Question: I have this class that im getting the information from the animated gif:
'''
using System;
using System.Drawing;
using System.Drawing.Imaging;
using System.Collections.Generic;
using System.IO;
public class AnimatedGif
{
private List<AnimatedGifFrame> mImages = new List<AnimatedGifFrame>();
public AnimatedGif(string path)
{
Image img = Image.FromFile(path);
int frames = img.GetFrameCount(FrameDimension.Time);
if (frames <= 1) throw new ArgumentException("Image not animated");
byte[] times = img.GetPropertyItem(0x5100).Value;
int frame = 0;
for (; ; )
{
int dur = BitConverter.ToInt32(times, 4 * frame);
mImages.Add(new AnimatedGifFrame(new Bitmap(img), dur));
if (++frame >= frames) break;
img.SelectActiveFrame(FrameDimension.Time, frame);
}
img.Dispose();
}
public List<AnimatedGifFrame> Images { get { return mImages; } }
}
public class AnimatedGifFrame
{
private int mDuration;
private Image mImage;
internal AnimatedGifFrame(Image img, int duration)
{
mImage = img; mDuration = duration;
}
public Image Image { get { return mImage; } }
public int Duration { get { return mDuration; } }
}
'''
Then in Form1 in the constructor im looping over the List of images and get the duration of each of the images. So in the List in this case there are 4 images each one duration is 1.
So when im showing the animatd gif im trying to display the speed in a label.
But there are two problems:
1. The loop in the end show me that speed is now 2 not 4.
2. The label the result there is all the time 0 and 2/100 is not 0.
What i want to do is to show the actual speed.
Like in the program Easy gif animator 5:
If im standing on one image from the 4 i see that its speed is 0.01seconds wich is Delay 1 wich is 1/100th sec.
And if i mark all the images in the program i get speed 0.04 seconds.
Maybe i confusing between speed and duration.
I want to get the speed of the animated gif.
This is my code in Form1:
'''
using System;
using System.Collections.Generic;
using System.ComponentModel;
using System.Data;
using System.Drawing;
using System.Linq;
using System.Text;
using System.Windows.Forms;
namespace MyAnimatedGifEditor
{
public partial class Form1 : Form
{
int speed;
Image myImage;
AnimatedGif myGif;
public Form1()
{
InitializeComponent();
myImage = Image.FromFile(@"D:
ananimation.gif");
myGif = new AnimatedGif(@"D:
ananimation.gif");
for (int i = 0; i < myGif.Images.Count; i++)
{
speed = myGif.Images[i].Duration;
speed++;
}
}
private void Form1_Load(object sender, EventArgs e)
{
}
private void openToolStripMenuItem_Click(object sender, EventArgs e)
{
pictureBox1.Image = myImage;
label2.Text = (speed / 100).ToString();
}
}
}
'''
Image from the easy gif animator after selected all images:

In the end i want to show on two labels one the duration of the animated gif and one the speed.
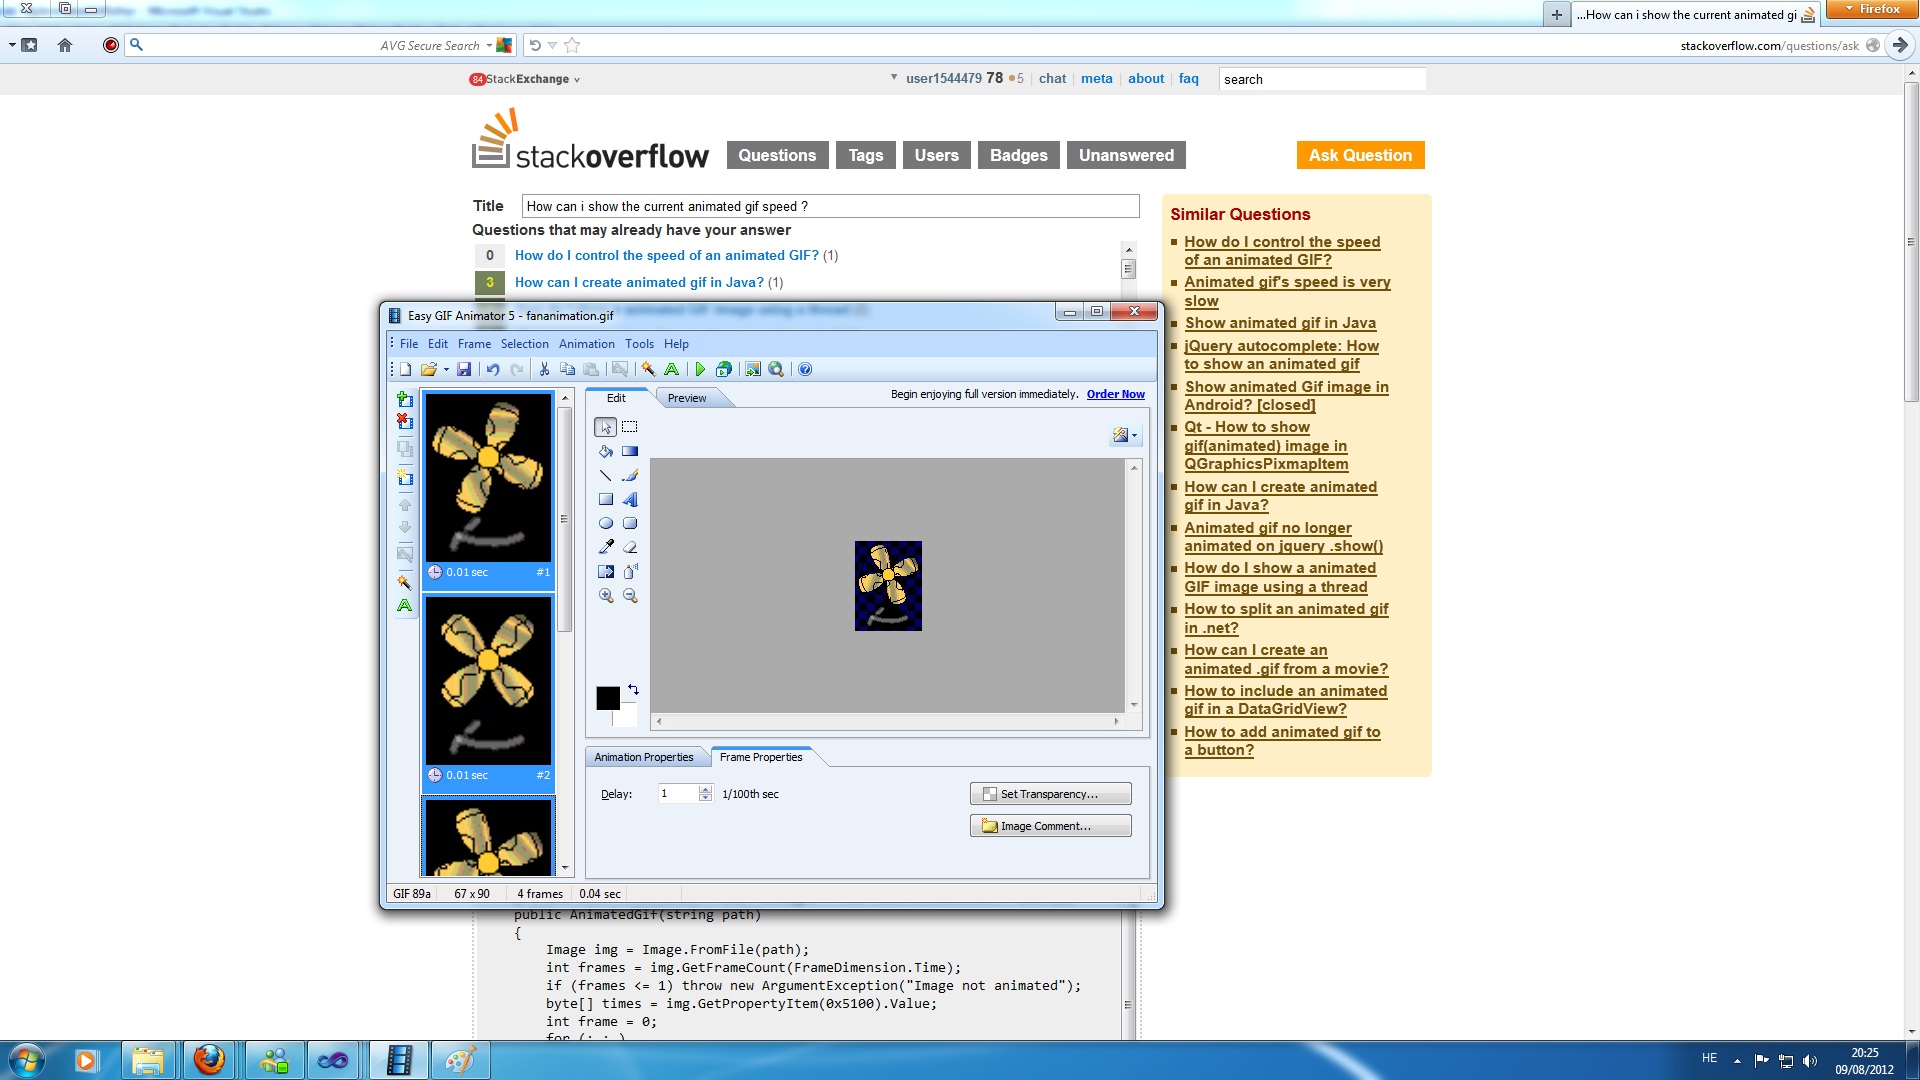
Answer: There is a problem with the portion of your code where you are looping through the images of the animated gif. You probably want two separate variables here instead of just 'speed'.
So something like
'''
for (int i = 0; i < myGif.Images.Count; i++)
{
totalDuration += myGif.Images[i].Duration;
count++;
}
'''
And to solve your integer math problem, divide by 100.0 instead of 100:
'''
label2.Text = (totalDuration / 100.0).ToString();
'''